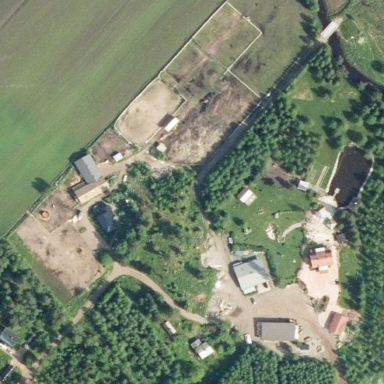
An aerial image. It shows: Farmyard area.